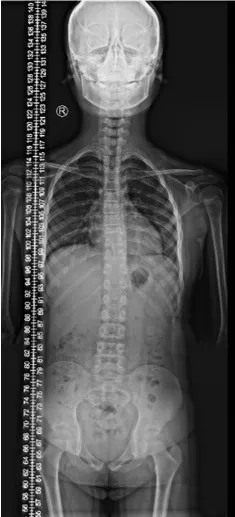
Imaging changes after six months of therapy. (A) Standing spinal x-ray.
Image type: radiology (x_ray)